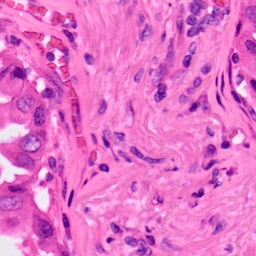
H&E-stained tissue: Lung